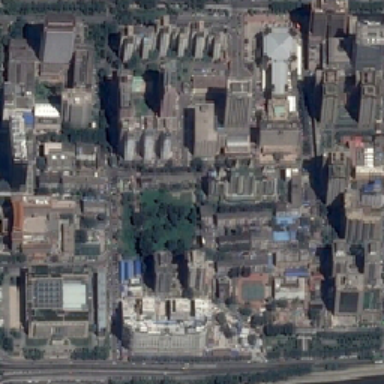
The road between buildings is wide .